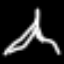
Label: The Eiffel Tower